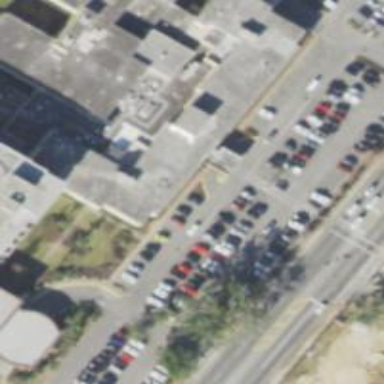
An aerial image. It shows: Parking space.